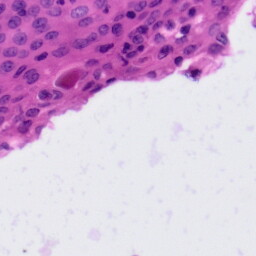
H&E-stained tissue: Tonsil